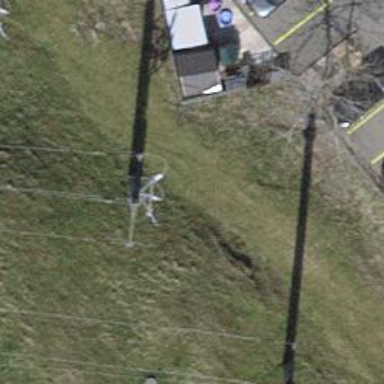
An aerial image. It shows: Power line with three cables.